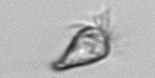
Label: Paratontonia_gracillima